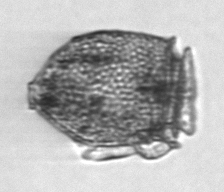
Label: Dinophysis_norvegica